【题型】解答题　【知识点】解析几何　【难度】hard
已知点 \(A(a,0)\)（其中 \(a>0\)），\(P_1\)、\(P_2\)、\(P_3\) 是平面直角坐标系上的三点，且 \(|AP_1|\)、\(|AP_2|\)、\(|AP_3|\) 成等差数列，公差为 \(d\)。

\vspace{0.8em}

(1) 若 \(a=1\)，\(P_1\) 坐标为 \((1,-1)\)，\(d=2\)，点 \(P_3\) 在直线 \(3x - y - 18 = 0\) 上时，求点 \(P_3\) 的坐标；

\vspace{0.8em}

(2) 若 \(a=1\)，\(P_1\)、\(P_2\)、\(P_3\) 都在抛物线 \(y^2 = 4x\) 上，点 \(P_2\) 的横坐标为 \(3\)，求证：线段 \(P_1P_3\) 的垂直平分线与 \(x\) 轴的交点为一定点，并求该定点的坐标；

\vspace{0.8em}

(3) 若 \(P_1\)、\(P_2\)、\(P_3\) 都在椭圆 \(\dfrac{x^2}{25} + \dfrac{y^2}{16} = 1\) 上，且 \(d=3\)，求实数 \(a\) 的取值范围。
【解答】
【详解】（1）因为 \(|AP_1|=1\)，\(d=2\)，所以 \(|AP_3|=1+2d=5\)。

又因为点 \(P_3\) 在直线 \(3x - y - 18 = 0\) 上，可设 \(P_3(x,3x-18)\)。

如图：

所以
\[
(x-1)^2 + (3x-18)^2 = 25 \Rightarrow x^2 - 11x + 30 = 0 \Rightarrow (x-5)(x-6)=0,
\]
所以 \(x=5\) 或 \(x=6\)。

当 \(x=5\) 时，\(3x-18=-3\)，此时 \(P_3(5,-3)\)；当 \(x=6\) 时，\(3x-18=0\)，此时 \(P_3(6,0)\)。

所以 \(P_3\) 点坐标为 \((5,-3)\) 或 \((6,0)\)。

\bigskip
（2）如图：

因为抛物线 \(y^2=4x\) 的焦点为 \(A(1,0)\)，且点 \(P_2\) 的横坐标为 \(3\)，所以 \(|AP_2|=3+1=4\)。

因为 \(P_1\)，\(P_3\) 在抛物线 \(y^2=4x\) 上，可设 \(P_1\left(\dfrac{y_1^2}{4},y_1\right)\)，\(P_3\left(\dfrac{y_3^2}{4},y_3\right)\)。

所以
\[
|AP_1| = \dfrac{y_1^2}{4} + 1,\quad |AP_3| = \dfrac{y_3^2}{4} + 1.
\]

因为 \(|AP_1|\)、\(|AP_2|\)、\(|AP_3|\) 成等差数列，所以
\[
|AP_1| + |AP_3| = 2|AP_2| \Rightarrow \dfrac{y_1^2}{4} + 1 + \dfrac{y_3^2}{4} + 1 = 8,
\]
所以 \(y_1^2 + y_3^2 = 24\)。

设 \(x\) 轴上点 \(M(m,0)\)，满足 \(|MP_1|=|MP_3|\)，

则
\[
\left(m - \dfrac{y_1^2}{4}\right)^2 + y_1^2 = \left(m - \dfrac{y_3^2}{4}\right)^2 + y_3^2 \Rightarrow \dfrac{y_3^2 - y_1^2}{2}m = \dfrac{y_3^4 - y_1^4}{16} + (y_3^2 - y_1^2).
\]

当 \(y_1^2 \neq y_3^2\) 时，
\[
\dfrac{1}{2}m = \dfrac{y_3^2 + y_1^2}{16} + 1 \Rightarrow \dfrac{1}{2}m = \dfrac{24}{16} + 1 \Rightarrow m = 5;
\]

当 \(y_1^2 = y_3^2\) 时，\(m=5\) 也可以成立。

所以线段 \(P_1P_3\) 的垂直平分线与 \(x\) 轴的交点为定点 \((5,0)\)。

\bigskip
（3）设 \(P(x,y)\) 为椭圆上一点，则问题可转化为 \(|AP|\) 的最大值与最小值的差不小于 \(6\)。

因为
\[
\dfrac{x^2}{25} + \dfrac{y^2}{16} = 1 \Rightarrow y^2 = 16\left(1 - \dfrac{x^2}{25}\right),
\]

所以
\[
|AP| = \sqrt{(x-a)^2 + y^2} = \sqrt{(x-a)^2 + 16\left(1 - \dfrac{x^2}{25}\right)} = \sqrt{\dfrac{9x^2}{25} - 2ax + a^2 + 16}.
\]

设
\[
f(x) = \dfrac{9x^2}{25} - 2ax + a^2 + 16 = \dfrac{9}{25}\left(x - \dfrac{25a}{9}\right)^2 + 16 - \dfrac{16a^2}{9},\quad -5 \le x \le 5.
\]

当 \(\dfrac{25a}{9} \ge 5\) 即 \(a \ge \dfrac{9}{5}\) 时，函数 \(f(x)\) 在 \([-5,5]\) 上单调递减，

所以 \(f(x)_{\max} = f(-5) = (a+5)^2\)，所以 \(|AP|_{\max} = a+5\)；

\(f(x)_{\min} = f(5) = (a-5)^2\)，所以 \(|AP|_{\min} = |a-5|\)。

若 \(a \ge 5\)，由 \(a+5 - (a-5) = 10 \ge 6\) 恒成立，故 \(a \ge 5\) 满足题意；

若 \(\dfrac{9}{5} \le a < 5\)，由 \(a+5 - (5-a) = 2a \ge 6 \Rightarrow a \ge 3\)。

当 \(0 < \dfrac{25a}{9} < 5\) 即 \(0 < a < \dfrac{9}{5}\) 时，函数 \(f(x)\) 在 \(\left[-5,\dfrac{25a}{9}\right]\) 上递减，在 \(\left[\dfrac{25a}{9},5\right]\) 上递增，

且 \(f(-5)=(a+5)^2\)，\(f(5)=(a-5)^2\)，因为 \(0 < a < \dfrac{9}{5}\)，所以 \(f(-5) > f(5)\)，所以 \(|AP|_{\max} = a+5\)；

\(f(x)_{\min} = f\left(\dfrac{25a}{9}\right) = 16\left(1 - \dfrac{a^2}{9}\right)\)，所以 \(|AP|_{\min} = 4\sqrt{1 - \dfrac{a^2}{9}}\)。

由
\[
a+5 - 4\sqrt{1 - \dfrac{a^2}{9}} \ge 6 \Rightarrow a-1 \ge 4\sqrt{1 - \dfrac{a^2}{9}},
\]

所以 \(1 < a < \dfrac{9}{5}\)，且 \((a-1)^2 \ge 16\left(1 - \dfrac{a^2}{9}\right) \Rightarrow 25a^2 - 18a - 135 \ge 0\)。

因为
\[
\begin{cases}
25 \times 1^2 - 18 \times 1 - 135 < 0 \\
25 \times \left(\dfrac{9}{5}\right)^2 - 18 \times \dfrac{9}{5} - 135 < 0
\end{cases},
\]
所以不等式 \(25a^2 - 18a - 135 \ge 0\) 在 \(\left(1,\dfrac{9}{5}\right)\) 上无解。

综上可知：\(a \ge 3\)。

即实数 \(a\) 的取值范围为 \([3,+\infty)\)。
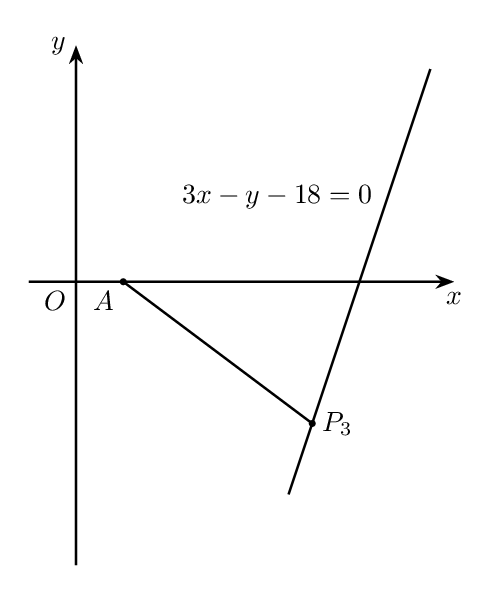
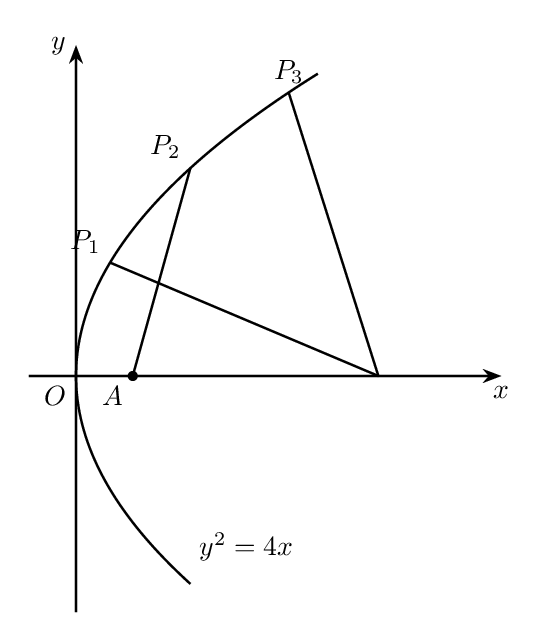
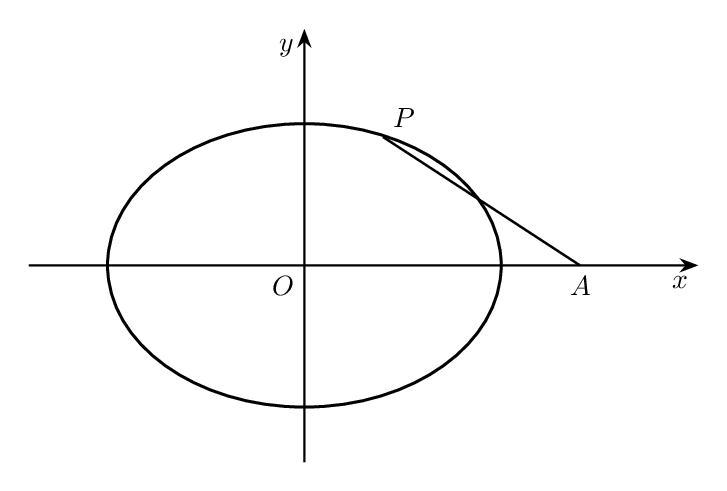